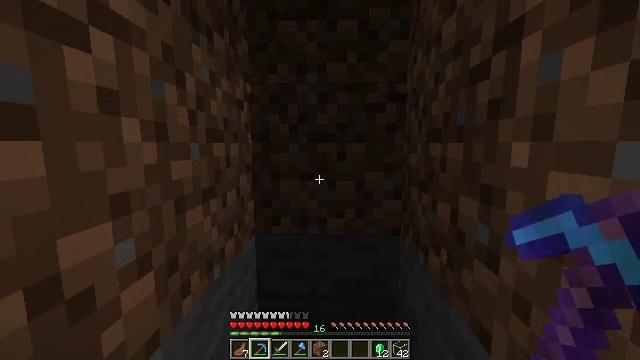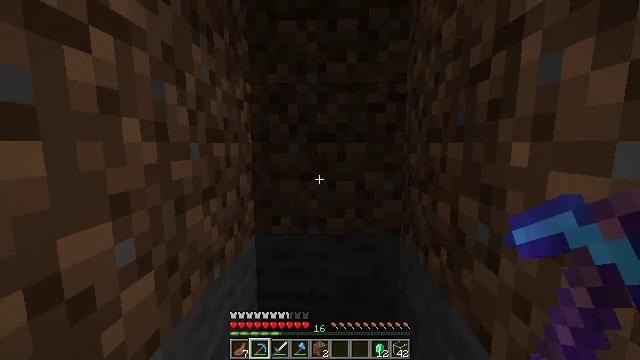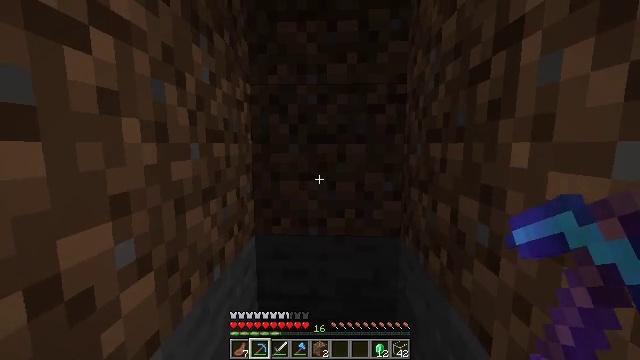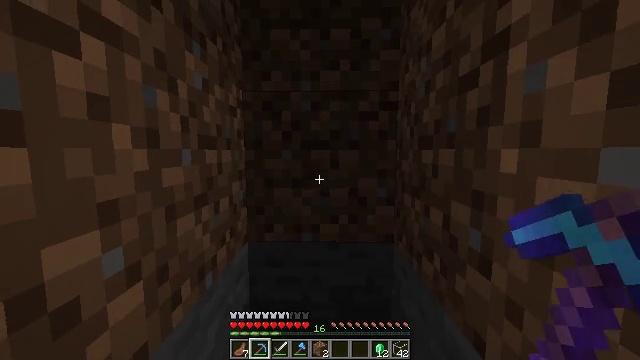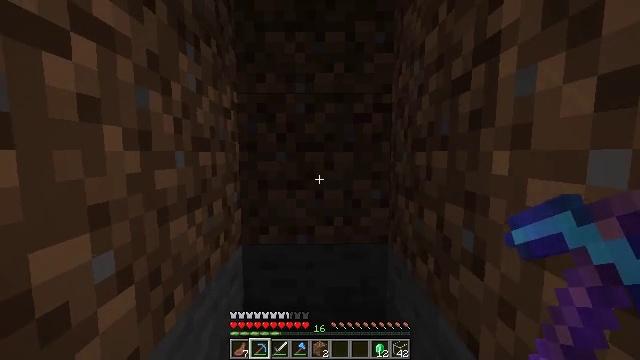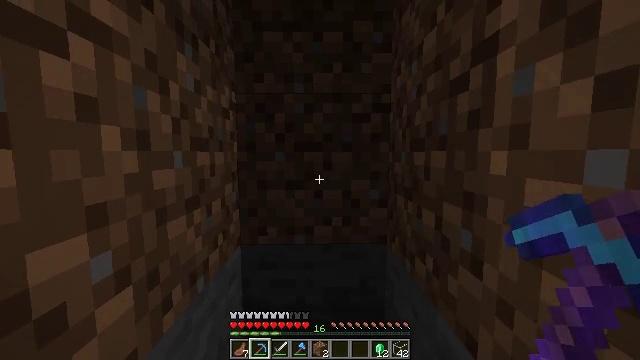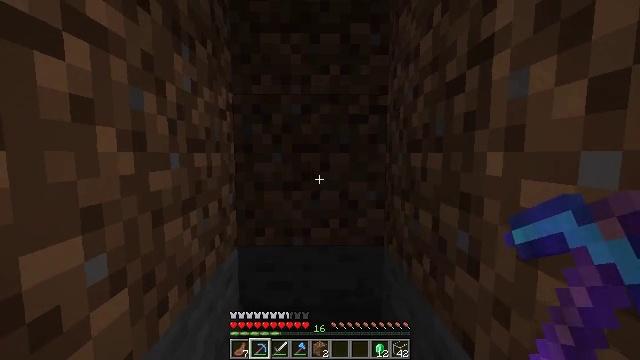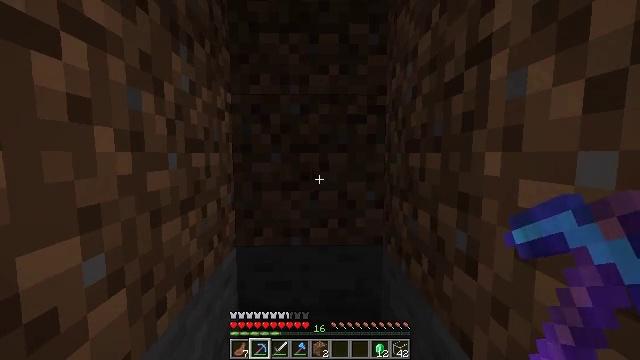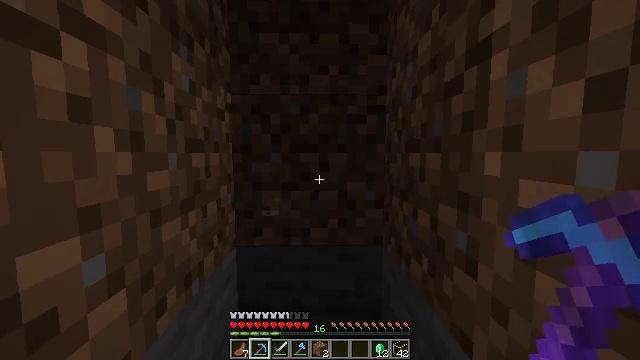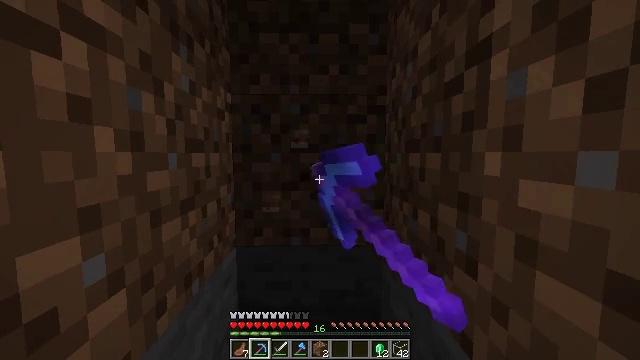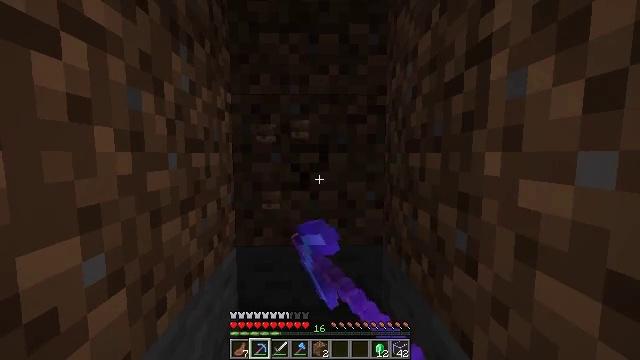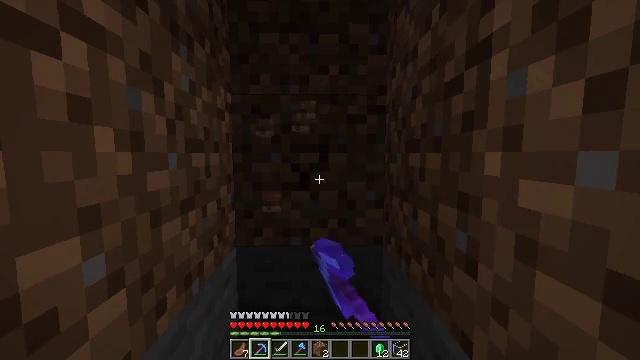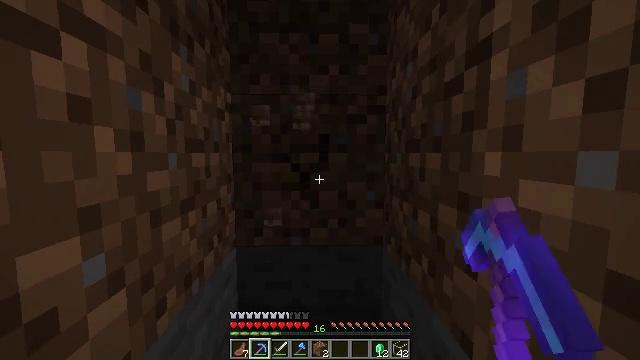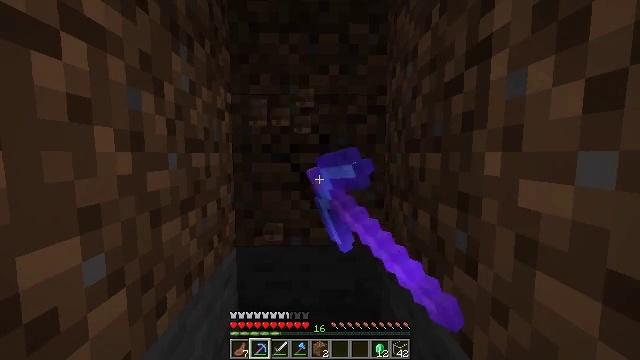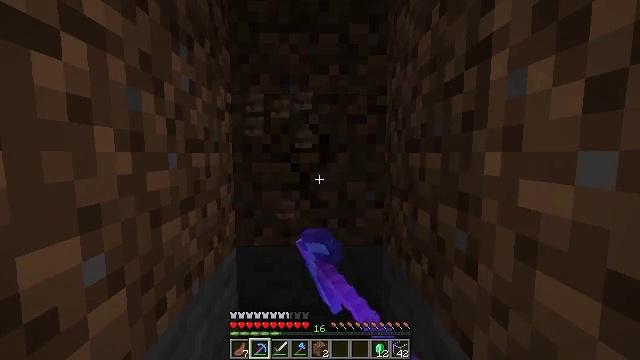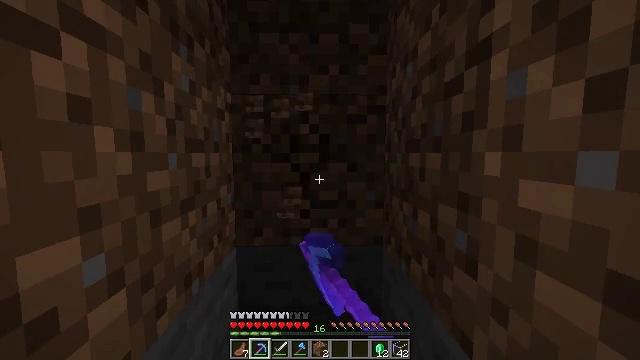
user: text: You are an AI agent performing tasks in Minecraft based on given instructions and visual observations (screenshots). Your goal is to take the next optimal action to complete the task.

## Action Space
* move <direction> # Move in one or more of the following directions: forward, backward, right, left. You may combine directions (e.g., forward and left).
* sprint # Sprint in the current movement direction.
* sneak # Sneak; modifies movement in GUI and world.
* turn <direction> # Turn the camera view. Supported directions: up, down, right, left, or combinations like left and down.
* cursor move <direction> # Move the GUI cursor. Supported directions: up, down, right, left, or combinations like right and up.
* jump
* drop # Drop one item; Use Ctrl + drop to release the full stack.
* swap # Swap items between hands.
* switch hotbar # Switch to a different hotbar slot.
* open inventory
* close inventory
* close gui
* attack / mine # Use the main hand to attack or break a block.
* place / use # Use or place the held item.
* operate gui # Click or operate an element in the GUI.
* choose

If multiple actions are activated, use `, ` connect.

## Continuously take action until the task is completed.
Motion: motion action
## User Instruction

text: Get dirt block.
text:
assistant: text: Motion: no_op
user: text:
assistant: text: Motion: no_op
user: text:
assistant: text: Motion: turn right and up
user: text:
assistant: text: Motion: turn right
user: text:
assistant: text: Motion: no_op
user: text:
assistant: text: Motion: no_op
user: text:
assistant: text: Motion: no_op
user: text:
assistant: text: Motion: attack / mine
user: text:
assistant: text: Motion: attack / mine
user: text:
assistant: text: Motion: attack / mine
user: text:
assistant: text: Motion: attack / mine
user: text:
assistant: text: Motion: attack / mine
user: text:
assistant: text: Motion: attack / mine
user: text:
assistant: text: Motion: attack / mine
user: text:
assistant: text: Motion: attack / mine
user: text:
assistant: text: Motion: attack / mine
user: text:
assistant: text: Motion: attack / mine
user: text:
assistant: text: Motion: attack / mine
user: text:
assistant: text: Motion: attack / mine
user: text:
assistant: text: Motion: attack / mine
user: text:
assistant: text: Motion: attack / mine
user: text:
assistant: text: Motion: attack / mine
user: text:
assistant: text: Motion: attack / mine
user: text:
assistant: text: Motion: attack / mine
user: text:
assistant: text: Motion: turn down, attack / mine
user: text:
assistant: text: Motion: attack / mine
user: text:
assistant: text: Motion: attack / mine